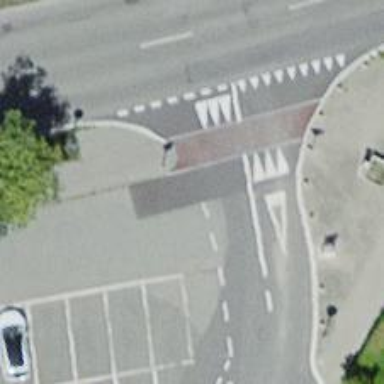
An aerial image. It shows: Kerb barrier.